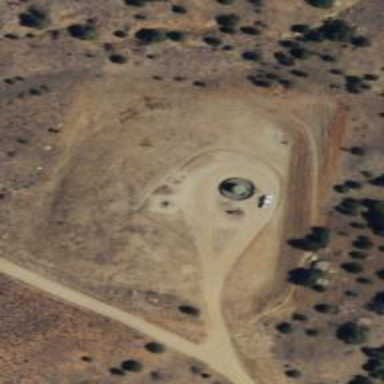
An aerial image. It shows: Storage tank with man-made structure.